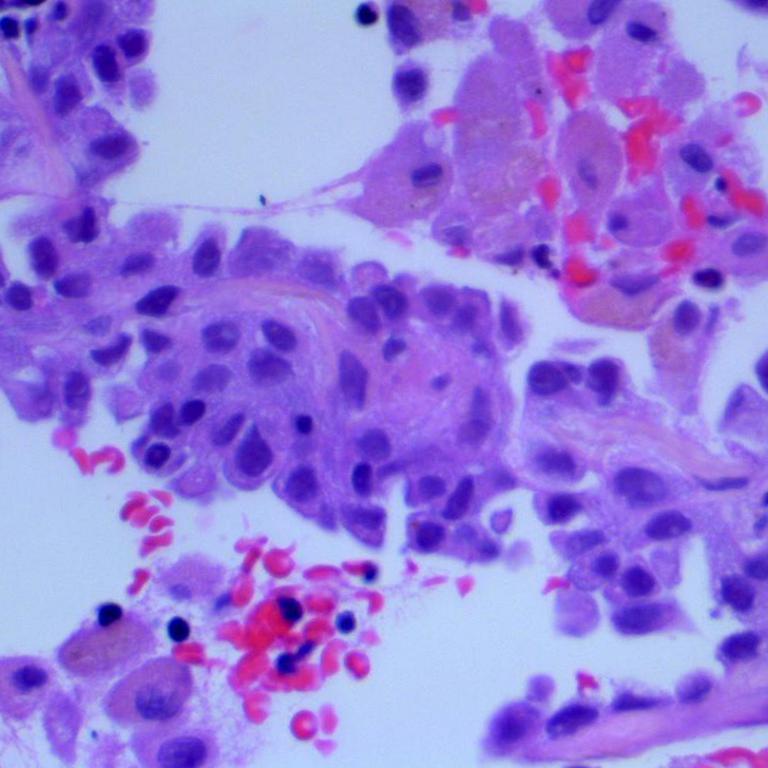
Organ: lung
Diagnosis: adenocarcinomas